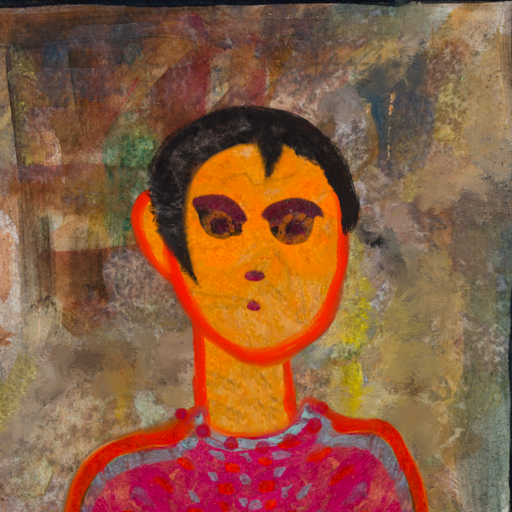
Background: Mosgoul, Head And Neck Front: Sisters, Face Front: Doll, Bust: Sisters, Hair Front: Roy_Bahadur, Head Accessory: Blank, Second Necklace: Blank, Necklace: Irani_3, Baby: Blank